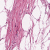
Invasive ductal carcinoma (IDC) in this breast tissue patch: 0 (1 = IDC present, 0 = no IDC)